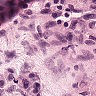
Metastatic tissue present: no